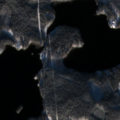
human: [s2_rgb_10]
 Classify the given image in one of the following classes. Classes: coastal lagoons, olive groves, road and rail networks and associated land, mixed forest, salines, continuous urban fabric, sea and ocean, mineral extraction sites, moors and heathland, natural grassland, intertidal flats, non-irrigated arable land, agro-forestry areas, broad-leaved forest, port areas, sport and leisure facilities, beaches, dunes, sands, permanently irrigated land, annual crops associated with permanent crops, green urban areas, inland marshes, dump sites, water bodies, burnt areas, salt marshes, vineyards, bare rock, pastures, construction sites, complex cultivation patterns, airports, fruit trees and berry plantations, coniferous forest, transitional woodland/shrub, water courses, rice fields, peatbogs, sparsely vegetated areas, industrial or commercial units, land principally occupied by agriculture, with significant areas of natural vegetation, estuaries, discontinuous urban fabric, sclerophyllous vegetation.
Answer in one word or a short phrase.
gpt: coniferous forest, mixed forest, water bodies